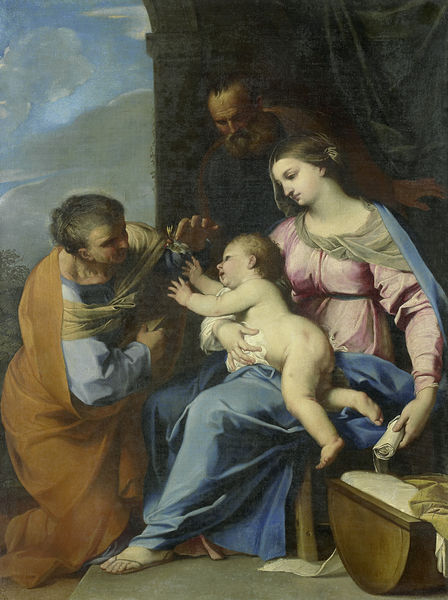
Titel: De heilige familie
Künstler: Raffaello Vanni
Standort: Amsterdam
Institution: Rijksmuseum
Schlagwörter: baum, blau, gemälde, gruppe, himmel, mann, umhang, vogel, bäume, frauen, gelb, sitzen, frau, licht, tuch, leute, bart, vorhang, gewand, gewänder, kind, mutter, vater, rosa, himmelblau, bogen, mauer, spielen, christus, jesus, jesus christus, maria, mutter gottes, josef, joseph, krippe, wiege, erlöser, gottesmutter, heilige familie, italienisch, maria mit kind, messias, gottessohn, sohn gottes, unsere liebe frau, heilige maria, christkind, christkönig, heilland, erretter, jesus von nazaret, gottesgebärerin, maria von nazaret